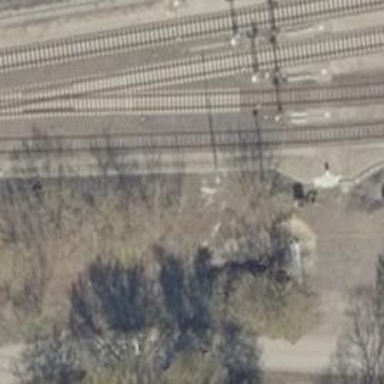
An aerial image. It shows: Railway siding for service.